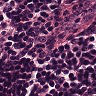
Metastatic tissue present: no